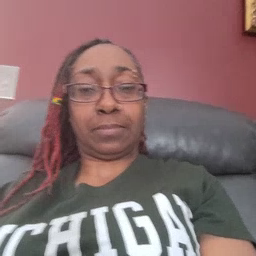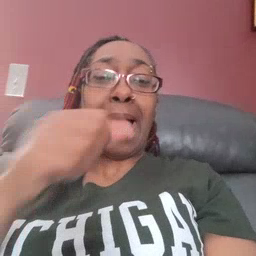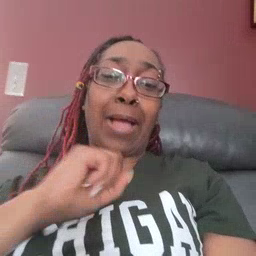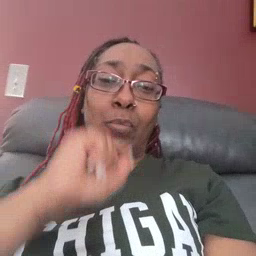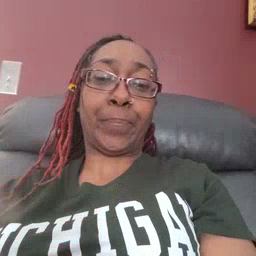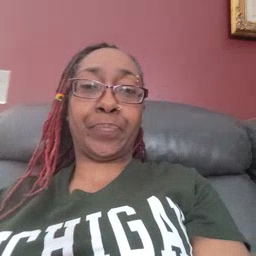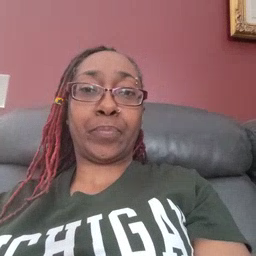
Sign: icecream